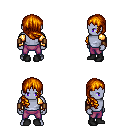
a pixel art fantasy rpg character, male body template, dark elf, purple skin, gold arm armor, magenta pants, dark blonde right-swept hairstyle, leather bracers, black shoes, four views (front, back, left, right), 2x2 character sprite sheet, small pixel art, hard edges, no anti-aliasing